Question:
I'm trying to store all the values of database to a spinner. Final result should be to show all values in a spinner. Code is implemented somehow but I feel that there is some cleaning required in 'spinnerData()' function.
Code is fully working but the fact is that it is using too much objects and too many passing of values in 'spinnerData()' and if it can be achieved with some simpler code that would be great.
'''
package com.example.nishantsikri.microdoctor;
import android.content.Intent;
import android.os.Bundle;
import android.support.design.widget.FloatingActionButton;
import android.support.design.widget.Snackbar;
import android.support.v7.app.AppCompatActivity;
import android.support.v7.widget.Toolbar;
import android.util.Log;
import android.view.View;
import android.widget.ArrayAdapter;
import android.widget.Button;
import android.widget.Spinner;
import android.widget.TextView;
import android.widget.Toast;
import com.google.firebase.database.ChildEventListener;
import com.google.firebase.database.DataSnapshot;
import com.google.firebase.database.DatabaseError;
import com.google.firebase.database.DatabaseReference;
import com.google.firebase.database.FirebaseDatabase;
import com.google.firebase.database.ValueEventListener;
import java.util.ArrayList;
import java.util.Arrays;
import java.util.List;
public class SymptomActivity extends AppCompatActivity {
private DatabaseReference mFirebaseDatabase, spinnerDatabase;
private FirebaseDatabase mFirebaseInstance;
Button button;
TextView textView;
Spinner spinner;
@Override
protected void onCreate(Bundle savedInstanceState) {
super.onCreate(savedInstanceState);
setContentView(R.layout.activity_symptom);
Toolbar toolbar = (Toolbar) findViewById(R.id.toolbar);
setSupportActionBar(toolbar);
button = (Button) findViewById(R.id.button8);
textView = (TextView) findViewById(R.id.textView2);
spinner = (Spinner) findViewById(R.id.spinner2);
FloatingActionButton fab = (FloatingActionButton) findViewById(R.id.fab);
fab.setOnClickListener(new View.OnClickListener() {
@Override
public void onClick(View view) {
Snackbar.make(view, "Replace with your own action", Snackbar.LENGTH_LONG)
.setAction("Action", null).show();
}
});
FirebaseDatabase.getInstance().setPersistenceEnabled(true);
// Write a message to the database
mFirebaseInstance = FirebaseDatabase.getInstance();
// store app title to 'app_title' node
mFirebaseInstance.getReference("app_title").setValue("microDoctor");
mFirebaseDatabase = mFirebaseInstance.getReference("symptomList");
spinnerDatabase = mFirebaseInstance.getReference("symptomView");
//mFirebaseDatabase.child("Headache").child("Some Value").setValue("Head");
//mFirebaseDatabase.setValue("Headache");
spinnerData();
button.setOnClickListener(new View.OnClickListener() {
@Override
public void onClick(View view) {
}
});
}
private void readDataListener() {
mFirebaseDatabase.child("Abdominal Cramps").child("Diarrhea").child("Vomiting").addValueEventListener(new ValueEventListener() {
@Override
public void onDataChange(DataSnapshot dataSnapshot) {
Symptom symptom = dataSnapshot.getValue(Symptom.class);
// Check for null
if (symptom == null) {
Log.e("Data", "Symptom data is null!");
return;
}
Log.e("Symptom Data", "User data is changed!"+symptom.getDisease());
// Display newly updated name and email
textView.setText(symptom.symptom1+"
"+symptom.symptom2+"
"+symptom.symptom3+"
"+symptom.disease+"
"+dataSnapshot.getKey());
}
@Override
public void onCancelled(DatabaseError error) {
// Failed to read value
Log.e("Error", "Failed to read user", error.toException());
}
});
}
private void spinnerData() {
spinnerDatabase.addValueEventListener(new ValueEventListener() {
@Override
public void onDataChange(DataSnapshot dataSnapshot) {
Log.e("Spinner Data", "Spinner data is changed!");
DataSnapshot data = dataSnapshot;
Iterable<DataSnapshot> temp = data.getChildren();
ArrayList<String> list = new ArrayList<>();
// list.add(dataSnapshot.getValue().toString());
// showDataInSpinner(list);
for (DataSnapshot lists : temp){
Log.d("ddd","Array List: "+lists.getValue().toString());
list.add(lists.getValue().toString());
textView.setText(lists.getValue().toString());
}
showDataInSpinner(list);
}
@Override
public void onCancelled(DatabaseError error) {
// Failed to read value
Log.e("Error", "Failed to read user", error.toException());
}
});
}
public void showDataInSpinner(ArrayList<String> data) {
ArrayAdapter<String> adapter = new ArrayAdapter<>(
this, android.R.layout.simple_spinner_item, data
); //Create the Adapter to set the data
adapter.setDropDownViewResource(android.R.layout.simple_spinner_dropdown_item); //Set the layout resource to create the drop down views.
spinner.setAdapter(adapter); //Set the data to your spinner
}
}
'''
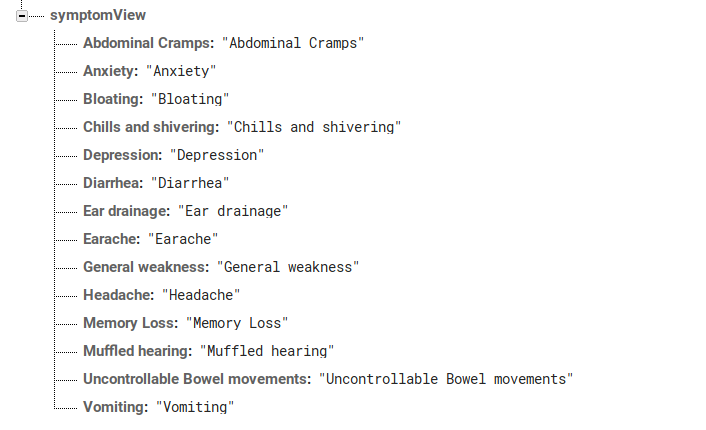
Answer: Your code is fine, but there is only one thing that you need to remove. You don't need to assign the 'dataSnapshot' object to a new DataSnapshot object. You can easely use 'dataSnapshot' directly. So remove the new created object and use only 'dataSnapshot' in your code.